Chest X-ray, AP view. Patient: 48 years old, sex F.
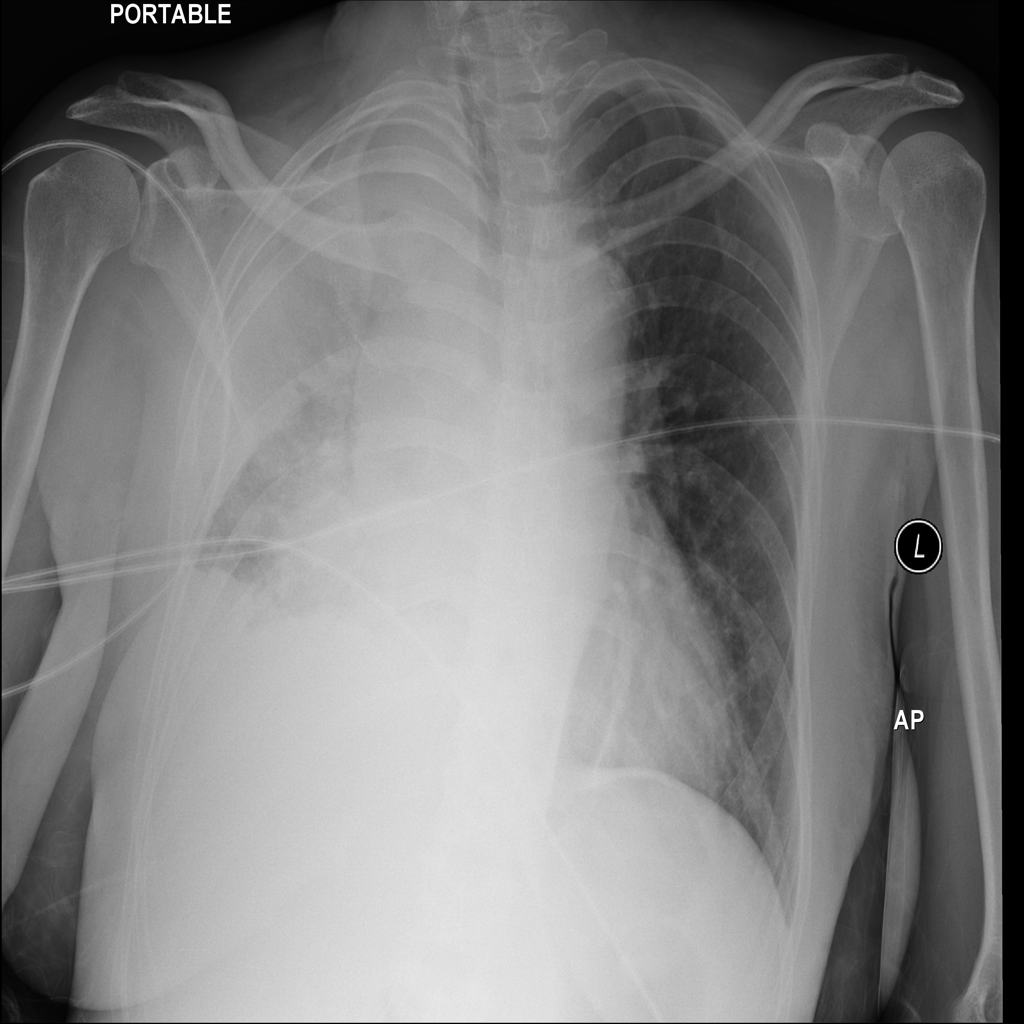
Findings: Consolidation, Mass